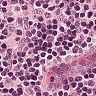
Metastatic tissue present: no